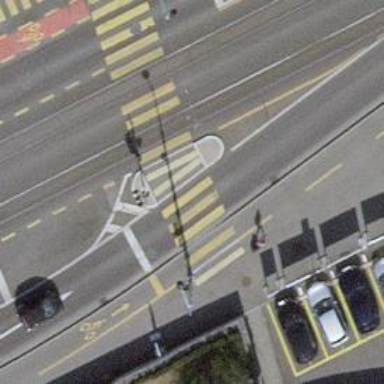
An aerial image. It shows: Kerb barrier.